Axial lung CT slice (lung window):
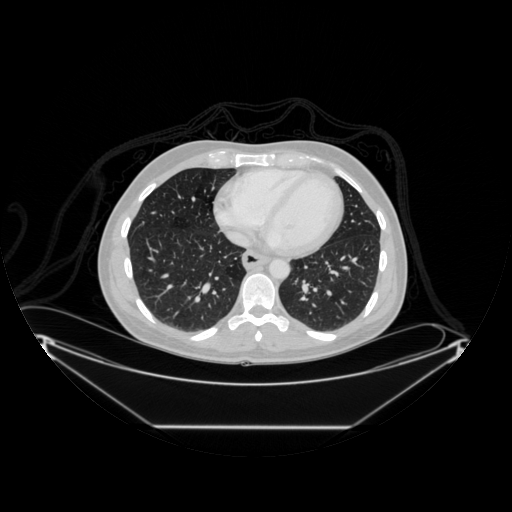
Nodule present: no